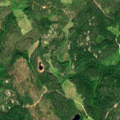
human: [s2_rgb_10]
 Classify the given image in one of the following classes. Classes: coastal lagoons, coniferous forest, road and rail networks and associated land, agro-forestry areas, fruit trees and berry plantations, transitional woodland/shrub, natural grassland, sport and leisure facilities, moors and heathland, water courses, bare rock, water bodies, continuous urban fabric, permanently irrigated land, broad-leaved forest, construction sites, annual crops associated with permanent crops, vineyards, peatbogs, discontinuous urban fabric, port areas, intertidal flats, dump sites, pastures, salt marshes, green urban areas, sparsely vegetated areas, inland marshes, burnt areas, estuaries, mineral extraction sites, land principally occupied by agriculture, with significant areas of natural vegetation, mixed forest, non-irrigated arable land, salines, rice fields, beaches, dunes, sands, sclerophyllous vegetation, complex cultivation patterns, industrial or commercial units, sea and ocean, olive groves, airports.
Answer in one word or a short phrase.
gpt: coniferous forest